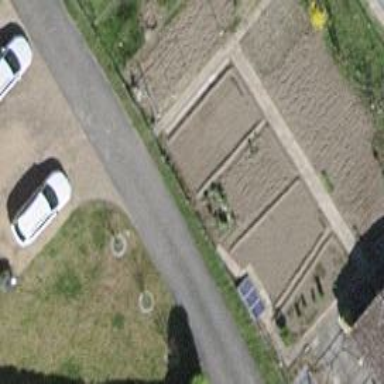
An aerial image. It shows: Garden area designed specifically for growing vegetables.